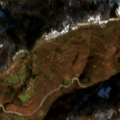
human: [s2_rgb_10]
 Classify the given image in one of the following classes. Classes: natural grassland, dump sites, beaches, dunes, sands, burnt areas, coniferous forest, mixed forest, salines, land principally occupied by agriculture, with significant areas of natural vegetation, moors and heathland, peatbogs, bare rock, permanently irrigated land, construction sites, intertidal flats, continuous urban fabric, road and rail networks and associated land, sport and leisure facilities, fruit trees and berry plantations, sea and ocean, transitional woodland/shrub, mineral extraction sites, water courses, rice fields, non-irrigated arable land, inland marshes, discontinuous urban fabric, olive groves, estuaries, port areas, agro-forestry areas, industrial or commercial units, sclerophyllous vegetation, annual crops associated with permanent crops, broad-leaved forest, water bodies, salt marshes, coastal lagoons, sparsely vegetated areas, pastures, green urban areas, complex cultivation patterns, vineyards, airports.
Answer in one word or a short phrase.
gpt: pastures, broad-leaved forest, transitional woodland/shrub